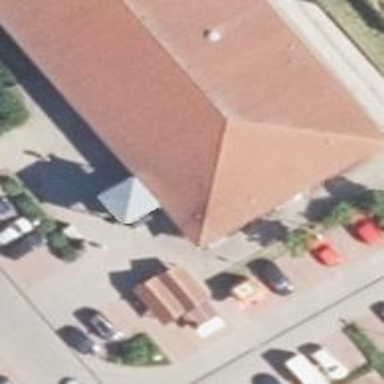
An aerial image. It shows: Bakery.